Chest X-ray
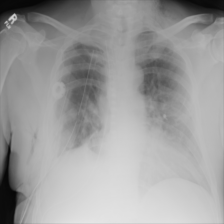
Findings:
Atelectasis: negative
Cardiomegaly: negative
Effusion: negative
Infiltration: negative
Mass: negative
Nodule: negative
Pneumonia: negative
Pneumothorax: positive
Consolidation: negative
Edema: negative
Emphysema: negative
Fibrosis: negative
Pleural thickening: negative
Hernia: negative